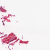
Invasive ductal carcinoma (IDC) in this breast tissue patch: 0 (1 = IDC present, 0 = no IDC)